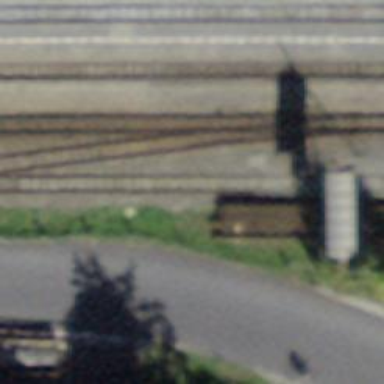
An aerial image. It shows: Narrow gauge railway siding with one track. The railway line is electrified with contact line.